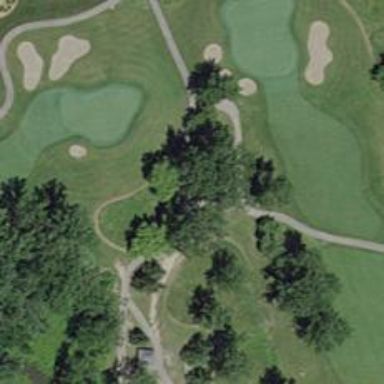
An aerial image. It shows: Service road used as golf cart path.